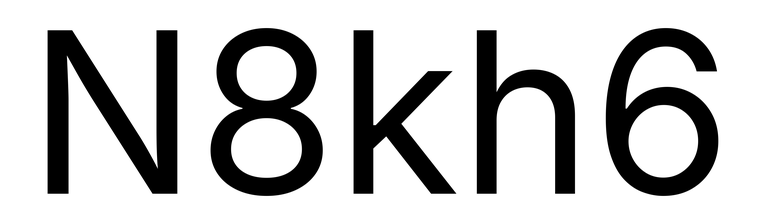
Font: Inter_Regular